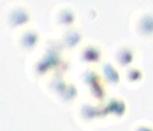
Label: Phaeocystis